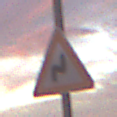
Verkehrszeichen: DoppelkurveRechts
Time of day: SunriseSunset
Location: Outdoor (Urban)
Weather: PartlyCloudy
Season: NotSpecified
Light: Natural